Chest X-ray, PA view. Patient: 53 years old, sex F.
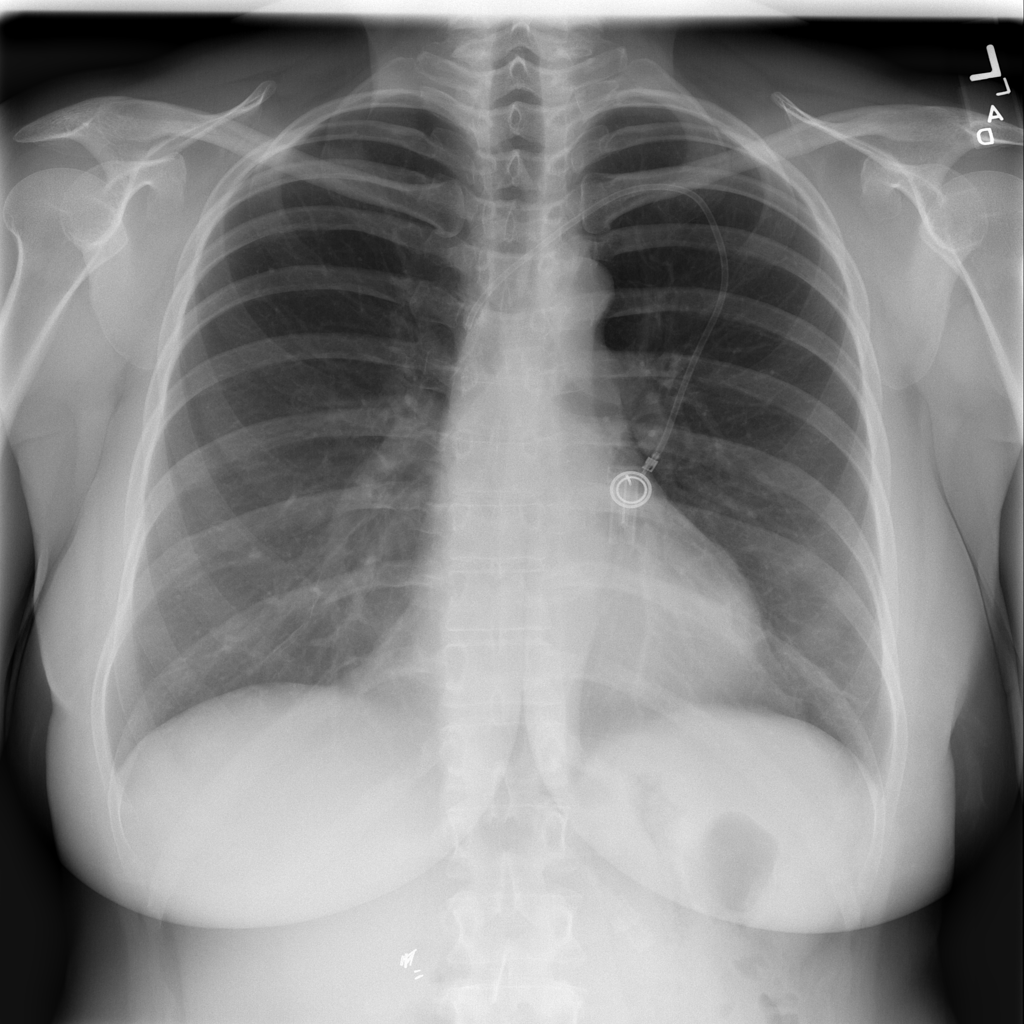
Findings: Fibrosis